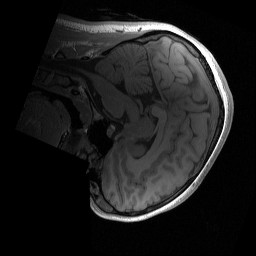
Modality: T1w
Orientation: sagittal
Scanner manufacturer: siemens
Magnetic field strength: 3 T
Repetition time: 2 s
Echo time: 0.0022 s